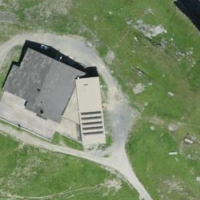
EUNIS habitat code: 31
Species observed at this site:
Gentianella campestris
Tussilago farfara